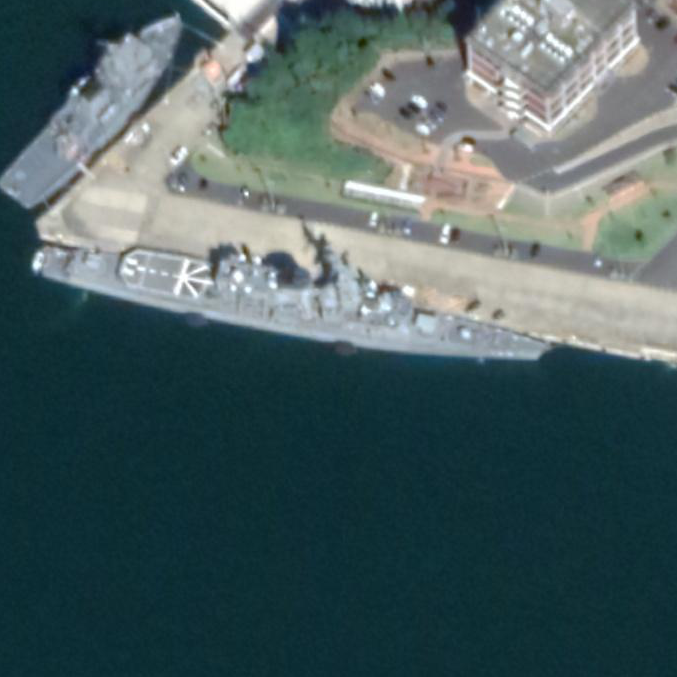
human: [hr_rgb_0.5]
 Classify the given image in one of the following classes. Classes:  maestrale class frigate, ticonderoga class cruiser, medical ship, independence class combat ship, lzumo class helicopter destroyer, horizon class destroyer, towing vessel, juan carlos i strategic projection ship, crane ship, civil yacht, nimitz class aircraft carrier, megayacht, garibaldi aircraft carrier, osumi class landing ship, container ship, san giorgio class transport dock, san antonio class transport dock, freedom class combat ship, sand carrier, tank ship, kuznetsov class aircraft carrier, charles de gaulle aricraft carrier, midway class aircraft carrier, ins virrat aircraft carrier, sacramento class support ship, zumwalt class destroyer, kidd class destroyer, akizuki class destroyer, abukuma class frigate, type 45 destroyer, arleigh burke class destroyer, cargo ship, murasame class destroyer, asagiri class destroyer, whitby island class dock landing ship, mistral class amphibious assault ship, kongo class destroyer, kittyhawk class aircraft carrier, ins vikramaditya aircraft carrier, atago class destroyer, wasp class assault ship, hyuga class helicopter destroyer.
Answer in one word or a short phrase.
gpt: Abukuma class frigate